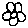
Label: flower